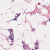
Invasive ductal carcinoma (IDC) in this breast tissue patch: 0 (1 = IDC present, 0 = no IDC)